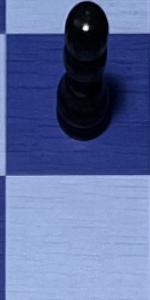
Label: Empty